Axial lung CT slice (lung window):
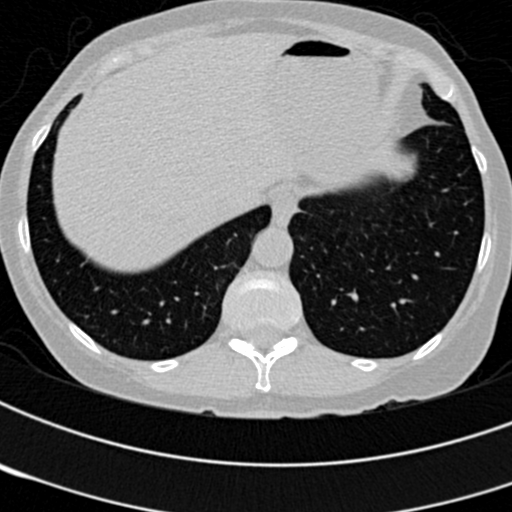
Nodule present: no